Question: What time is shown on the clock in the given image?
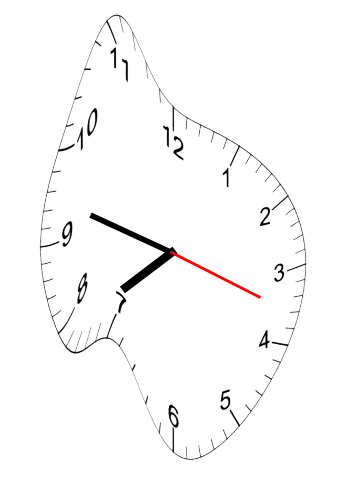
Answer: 07:47:18